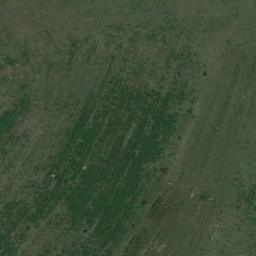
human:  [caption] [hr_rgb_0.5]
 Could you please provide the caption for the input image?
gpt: This meadow has different sparsity in different places .

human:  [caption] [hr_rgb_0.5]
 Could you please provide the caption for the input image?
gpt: The meadow is dense but uneven .

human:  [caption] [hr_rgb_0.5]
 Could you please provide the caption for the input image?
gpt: A large dark green and light green mixed grass .

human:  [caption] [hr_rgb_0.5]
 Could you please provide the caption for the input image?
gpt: The entire image is dominated by grass .

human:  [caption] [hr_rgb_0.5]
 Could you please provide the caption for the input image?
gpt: A green meadow with sparse grass .